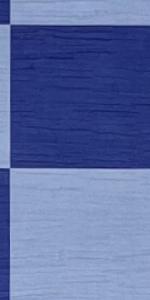
Label: Empty